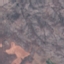
Land use / land cover: HerbaceousVegetation